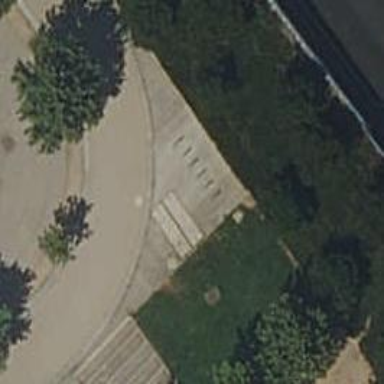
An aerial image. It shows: Bicycle parking area with stands available.